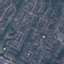
Land use / land cover: Residential